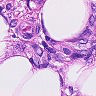
Metastatic tissue present: yes